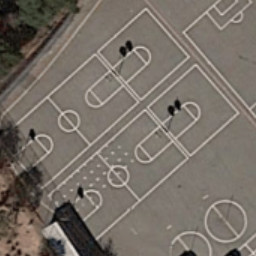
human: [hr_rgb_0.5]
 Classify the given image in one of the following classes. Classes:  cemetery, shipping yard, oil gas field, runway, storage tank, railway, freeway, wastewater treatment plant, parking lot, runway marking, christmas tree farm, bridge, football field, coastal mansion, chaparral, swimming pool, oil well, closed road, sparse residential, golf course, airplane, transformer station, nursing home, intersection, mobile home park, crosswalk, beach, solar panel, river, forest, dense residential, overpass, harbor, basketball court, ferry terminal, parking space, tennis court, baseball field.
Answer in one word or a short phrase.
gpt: basketball court